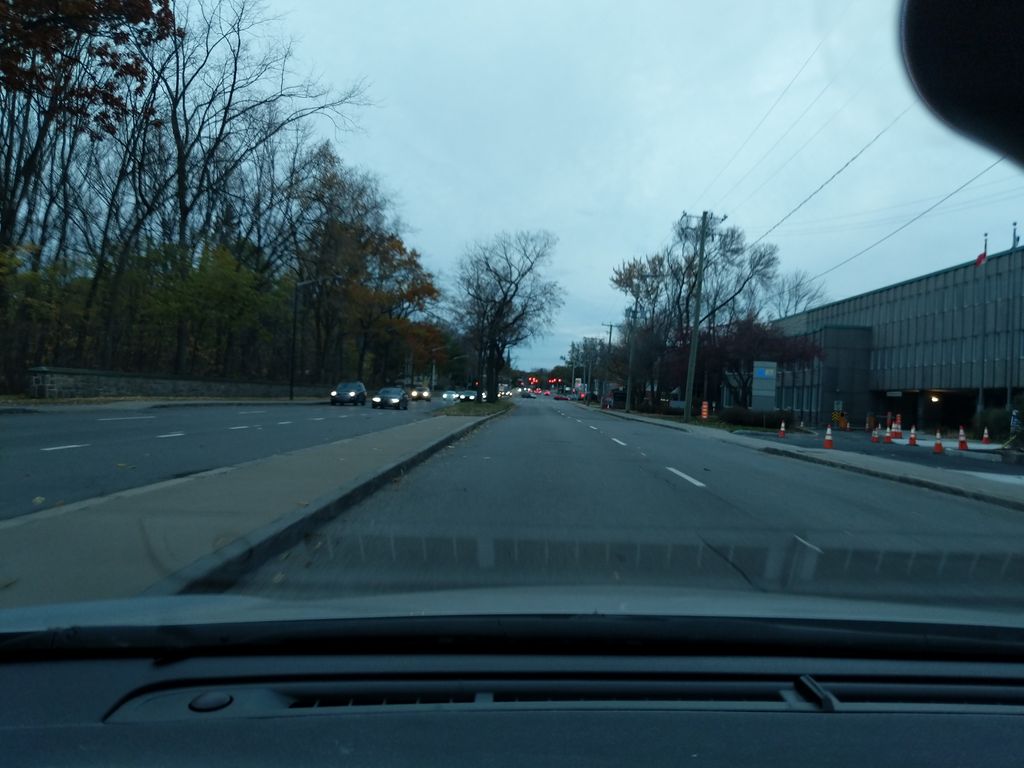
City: quebec_city